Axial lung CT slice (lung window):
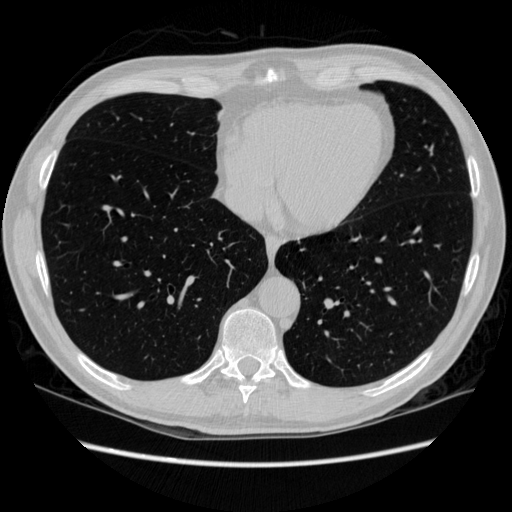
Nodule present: no